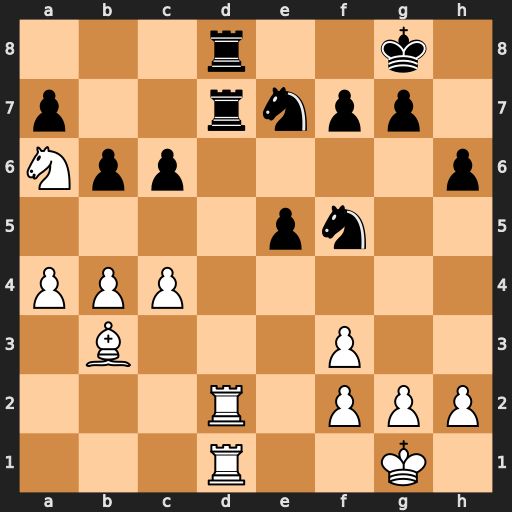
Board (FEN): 3r2k1/p2rnpp1/Npp4p/4pn2/PPP5/1B3P2/3R1PPP/3R2K1
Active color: w
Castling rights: -
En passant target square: -
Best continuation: Rxd7 Rxd7 Rxd7